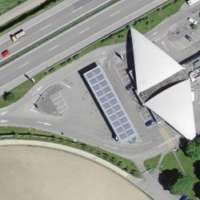
EUNIS habitat code: 57
Species observed at this site:
Corvus corone
Anas platyrhynchos
Chloris chloris
Ciconia ciconia
Passer domesticus
Fringilla coelebs
Buteo buteo
Columba palumbus
Turdus merula
Hirundo rustica
Milvus migrans
Milvus milvus
Aedes japonicus
Delichon urbicum